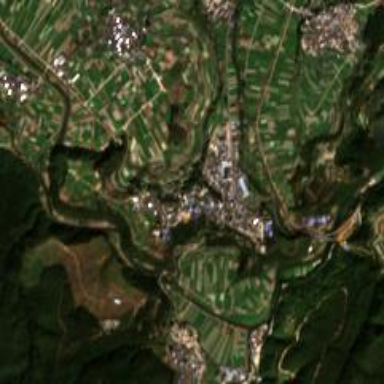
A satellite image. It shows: Ethnic township within town.